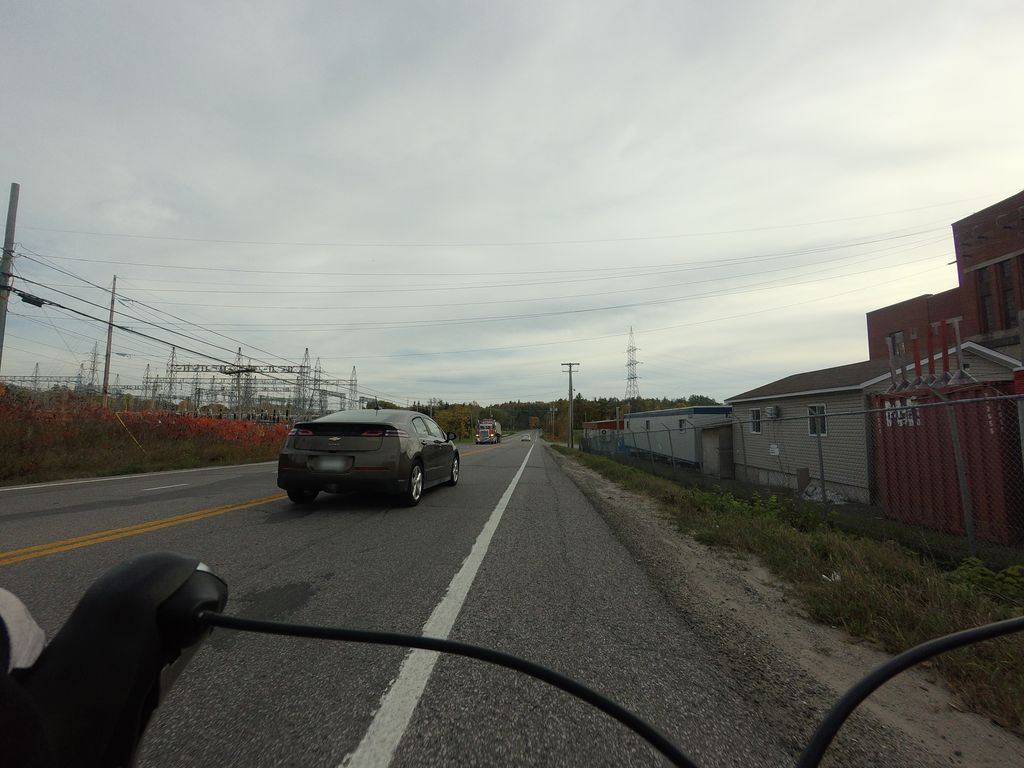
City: ottawa-gatineau